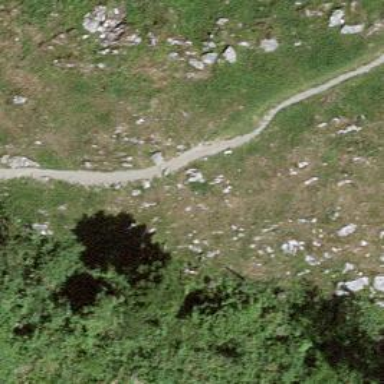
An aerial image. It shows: Gravel path.